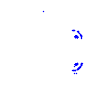
Particle: proton